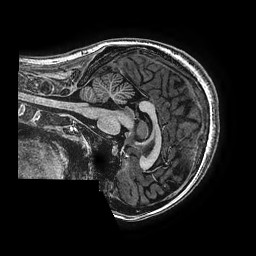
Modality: T1w
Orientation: sagittal
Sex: female
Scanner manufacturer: ge
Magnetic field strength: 3 T
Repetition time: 0.00766 s
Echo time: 0.003476 s